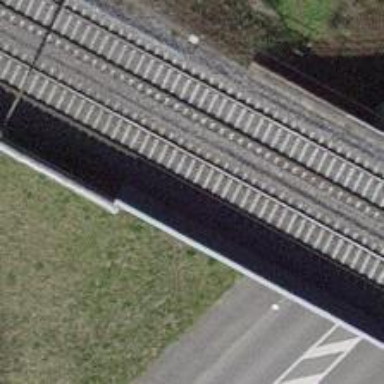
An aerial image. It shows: Railway bridge with electrified contact line. There is one track on the bridge.